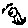
Label: cat